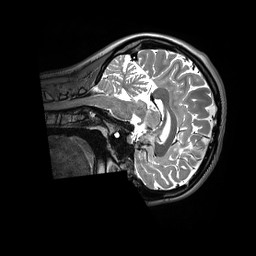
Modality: T2w
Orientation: sagittal
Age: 20
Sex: female
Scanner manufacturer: siemens
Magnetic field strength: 3 T
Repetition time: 3.2 s
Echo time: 0.408 s